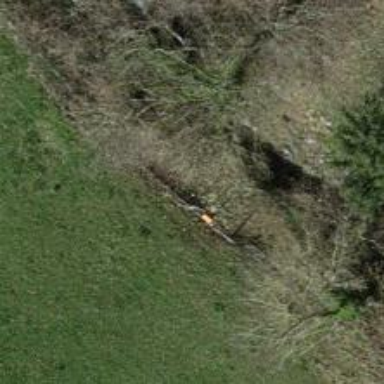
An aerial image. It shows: Pole supporting pipeline marker with roof cover.